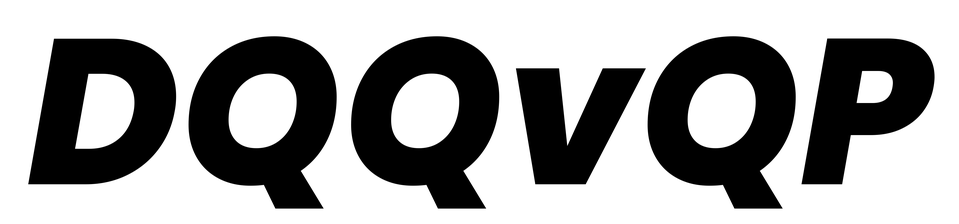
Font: Poppins-ExtraBoldItalic